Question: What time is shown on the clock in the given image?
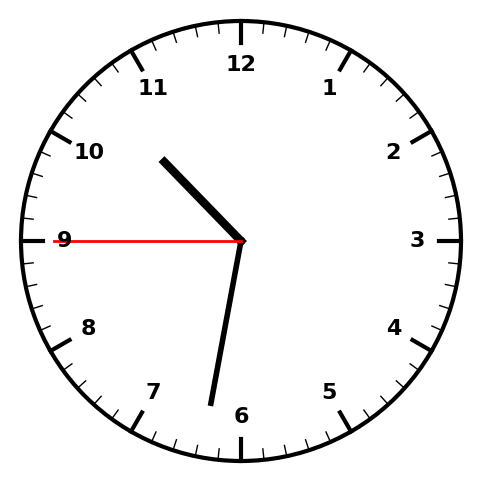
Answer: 10:31:45